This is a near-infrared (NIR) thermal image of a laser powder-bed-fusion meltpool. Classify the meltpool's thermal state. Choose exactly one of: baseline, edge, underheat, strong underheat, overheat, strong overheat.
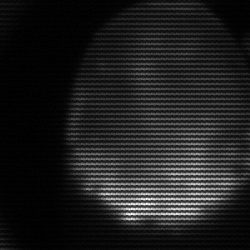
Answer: edge